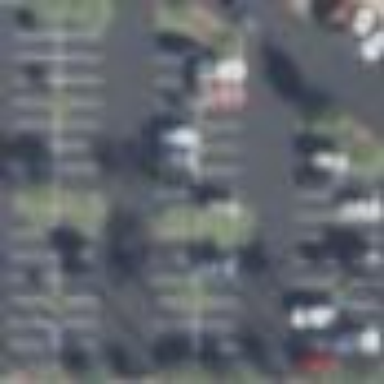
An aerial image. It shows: Parking area.